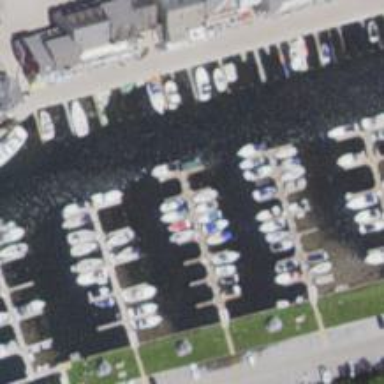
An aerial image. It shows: Marina on leisure land.